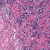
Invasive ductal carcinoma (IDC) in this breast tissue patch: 0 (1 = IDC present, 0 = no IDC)